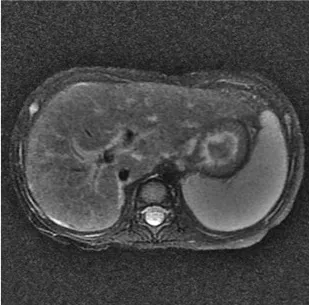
Abdominal MRI findings. MRI examination was performed in the patient at age 2 years. It showed hepatosplenomegaly, portal tract edema, and a slightly low signal intensity of the liver on T2-weighted imaging (A).
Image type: radiology (mri)